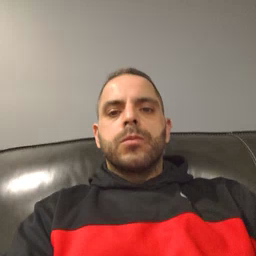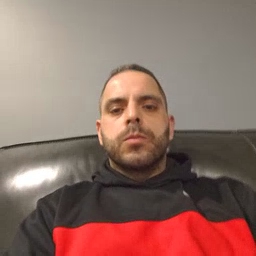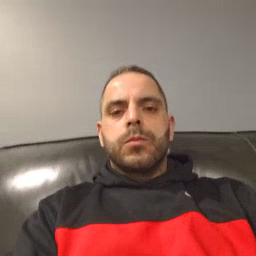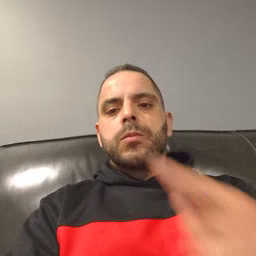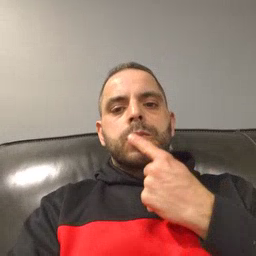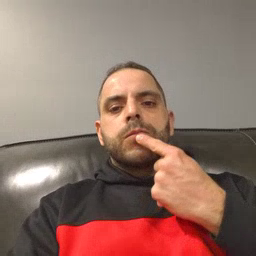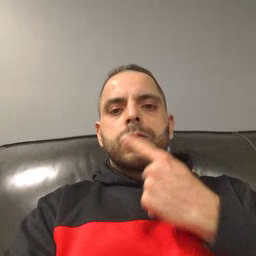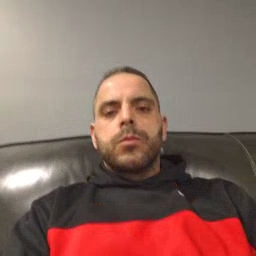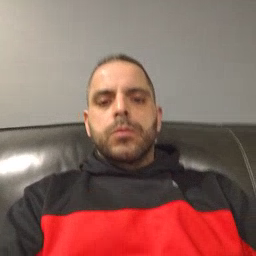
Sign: lips